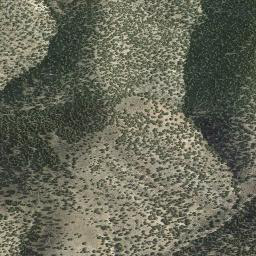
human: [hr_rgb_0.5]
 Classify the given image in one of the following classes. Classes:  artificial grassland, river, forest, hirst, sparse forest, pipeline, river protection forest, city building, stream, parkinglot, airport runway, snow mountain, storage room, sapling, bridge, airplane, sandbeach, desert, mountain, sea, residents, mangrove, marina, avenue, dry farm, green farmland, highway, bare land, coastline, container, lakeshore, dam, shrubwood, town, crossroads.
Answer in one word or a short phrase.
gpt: mountain